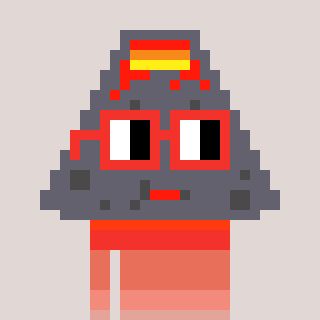
a pixel art character with square red glasses, a volcano-shaped head and a darkbrown-colored body on a warm background